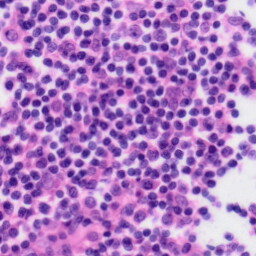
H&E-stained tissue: Tonsil